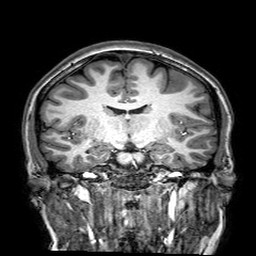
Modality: T1w
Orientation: sagittal
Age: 19
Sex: female
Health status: healthy
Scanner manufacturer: philips
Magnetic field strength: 3 T